Question: I am having trouble mapping my database domain model to the program entities in one case where the entity is essentially a join table (a period) which combines two other entities (a timeslot and a day). Another entity (a lesson) then has a reference to this period entity, determining when it occurs.
When I try to save a lesson with a new period using 'saveOrUpdate(lesson)' hibernate throws an IdentifierGenerationException
> org.hibernate.id.IdentifierGenerationException: null id generated for:class com.trials.domain.Period
The database looks like below (not the real database, just the key tables and columns)

In the java hibernate model, I have used an embedded id for the primary key of the period class and the lesson class then has a reference to a period.
'''
@Entity
@Table(name = "period")
public class Period{
@EmbeddedId
private PeriodId periodId;
@ManyToOne(fetch = FetchType.EAGER)
@JoinColumn(name = "day_idday", nullable = false, insertable = false, updatable = false)
private Day day;
@ManyToOne(fetch = FetchType.EAGER)
@JoinColumn(name = "timeslot_idtimeslot", nullable = false, insertable = false, updatable = false)
private Timeslot timeslot;
//constructors, getters, setters, hashcode, and equals
}
'''
And the embedded id just has the primary key columns:
'''
@Embeddable
public class PeriodId implements Serializable {
@Column(name = "timeslot_idtimeslot")
private int timeslotId;
@Column(name = "day_idday")
private int dayId;
//constructors, getters, setters, hashcode, and equals
}
'''
Then there is the lesson class that uses the period defined as:
'''
@Entity
@Table(name = "lesson")
public class Lesson {
@Id
@Column(name = "idlesson")
private int lessonId;
@ManyToOne(fetch = FetchType.LAZY, cascade = CascadeType.ALL)
@JoinColumns({@JoinColumn(name = "period_timeslot_idtimeslot", nullable = false, updatable = false), @JoinColumn(name = "period_day_idday", nullable = false, updatable = false)})
private Period period;
//constructors, getters, setters, hashcode, and equals
}
'''
The Timeslot and Day entity classes are both very basic pojos, and their ids use 'GenerationType.AUTO'. So my problems are:
1. What causes this IdentifierGenerationException
2. How to avoid it while keeping the same database model
Thanks in advance
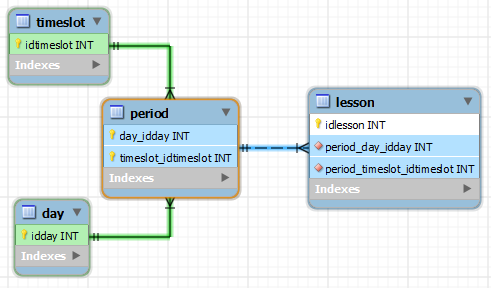
Answer: Put those guys
'''
@ManyToOne(fetch = FetchType.EAGER)
@JoinColumn(name = "day_idday", nullable = false, insertable = false, updatable = false)
private Day day;
@ManyToOne(fetch = FetchType.EAGER)
@JoinColumn(name = "timeslot_idtimeslot", nullable = false, insertable = false, updatable = false)
private Timeslot timeslot;
'''
inside the PeriodId class and throw away those ints. I have done a mapping similar to yours this way and it works.